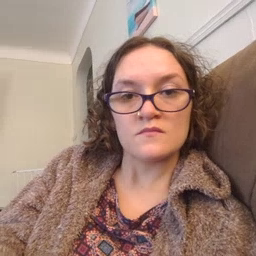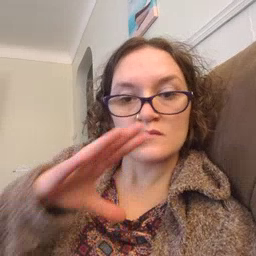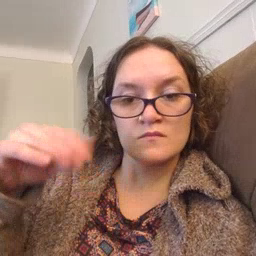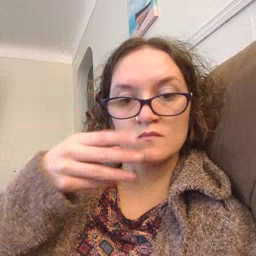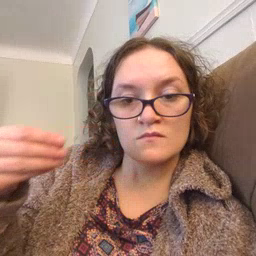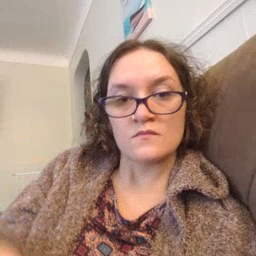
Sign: story